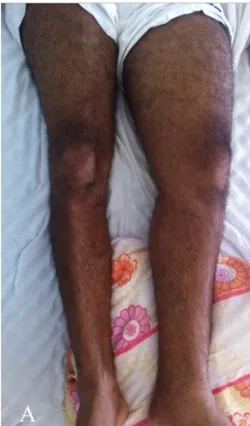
Asymmetrical edema of the left lower limb secondary to iliofemoral deep venous thrombosis.
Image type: medical_photograph (skin_photograph)